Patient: sex M, age 64
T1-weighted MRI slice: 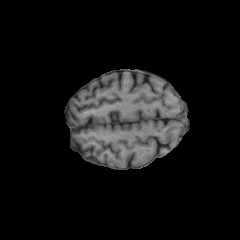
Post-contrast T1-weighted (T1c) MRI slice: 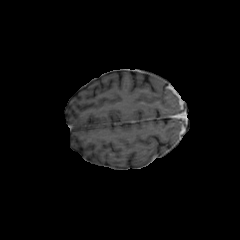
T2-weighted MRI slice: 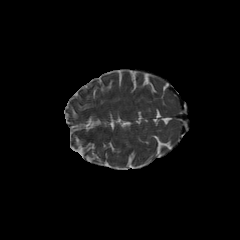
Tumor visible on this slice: no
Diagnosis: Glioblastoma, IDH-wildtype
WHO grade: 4